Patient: sex M, age 38
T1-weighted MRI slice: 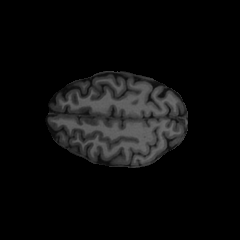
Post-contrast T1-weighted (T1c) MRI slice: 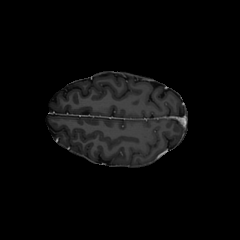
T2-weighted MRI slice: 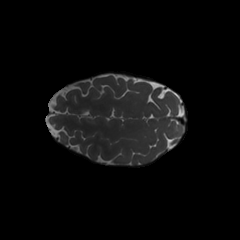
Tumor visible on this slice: no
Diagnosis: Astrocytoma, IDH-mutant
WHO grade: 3